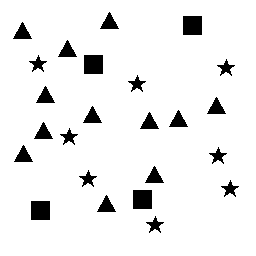
Squares: 4
Triangles: 12
Stars: 8
Total shapes: 24